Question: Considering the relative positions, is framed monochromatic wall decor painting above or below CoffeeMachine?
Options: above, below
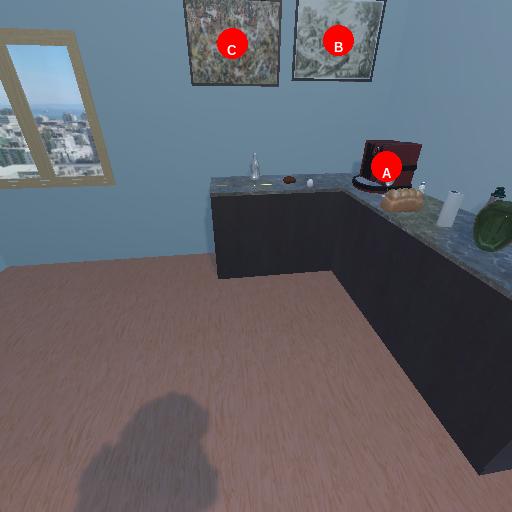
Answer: above